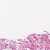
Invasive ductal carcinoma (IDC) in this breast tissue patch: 0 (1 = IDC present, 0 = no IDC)